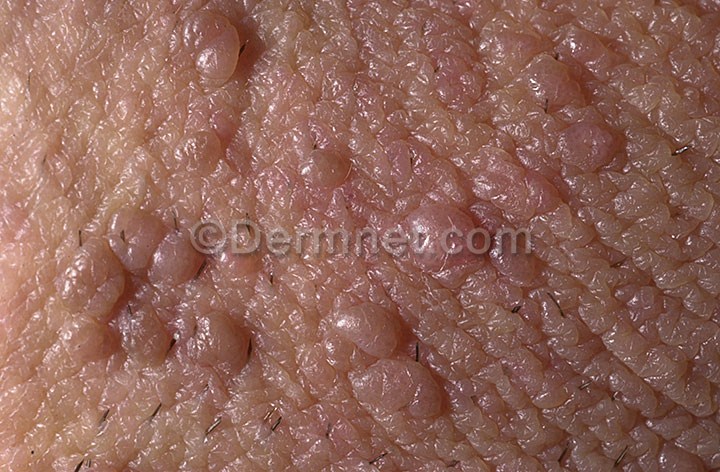
Disease: Herpes HPV and other STDs Photos